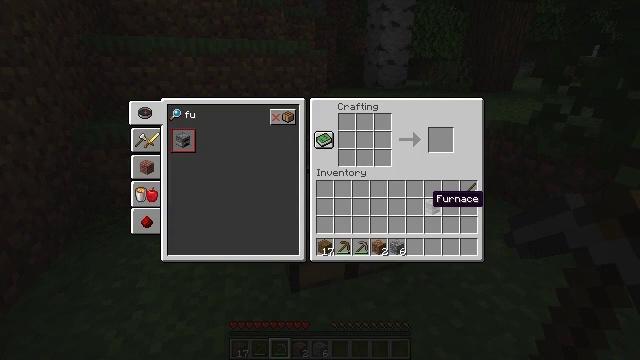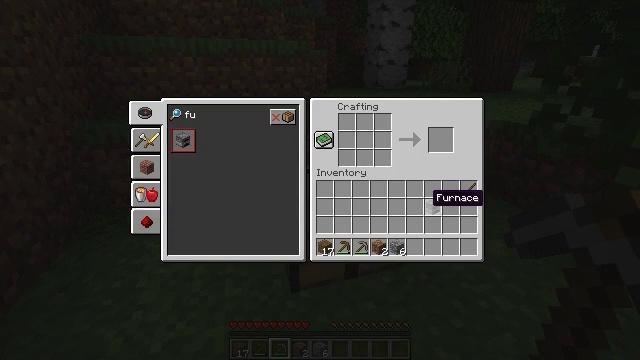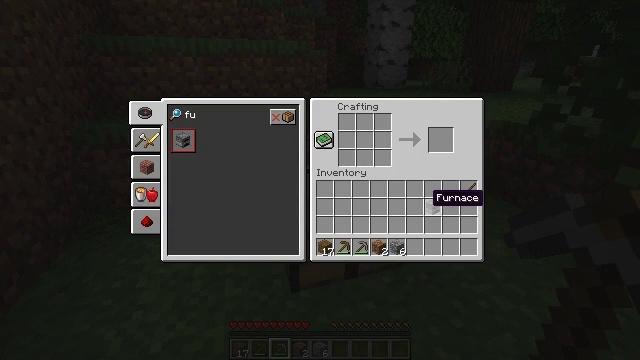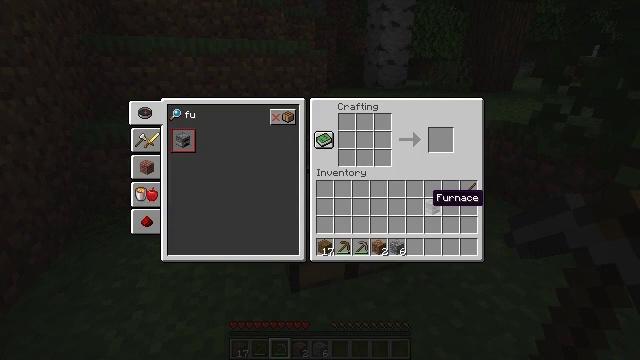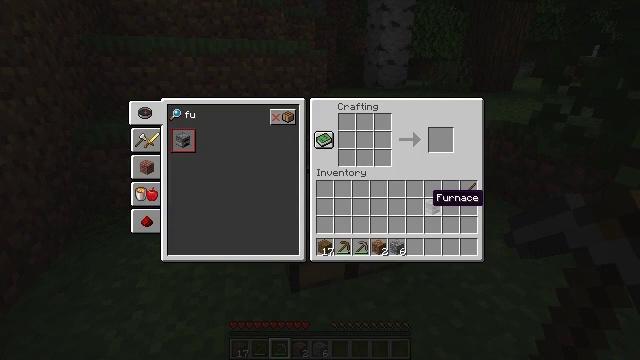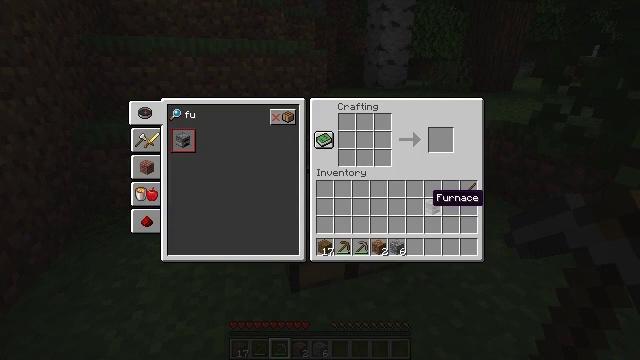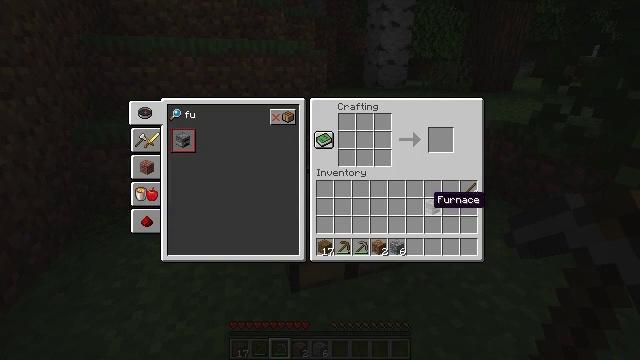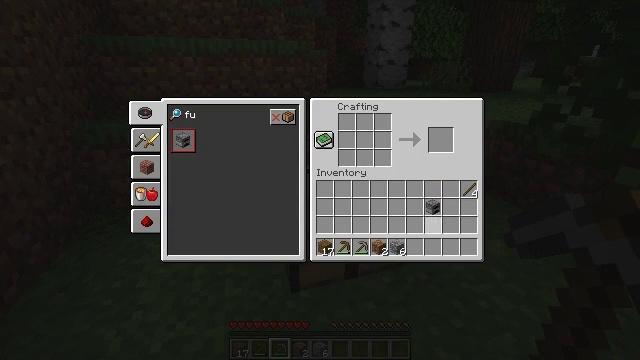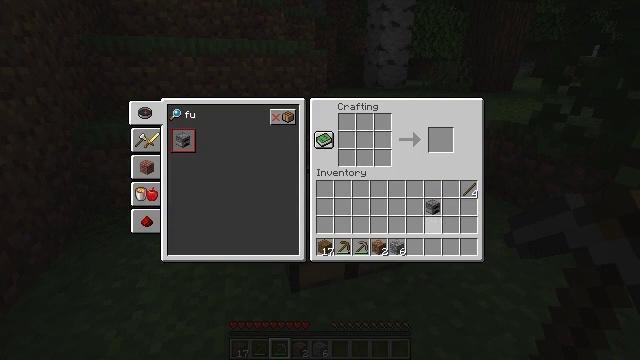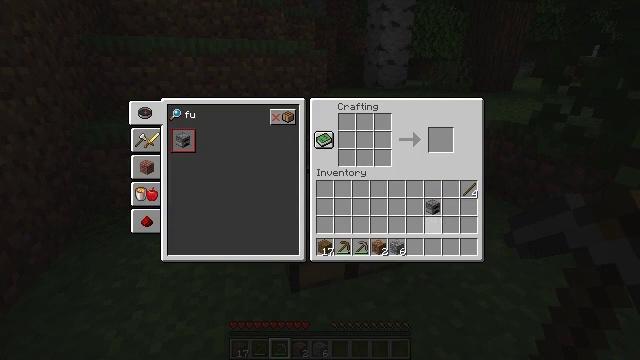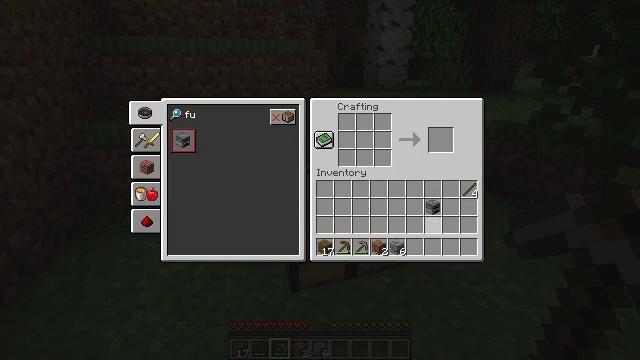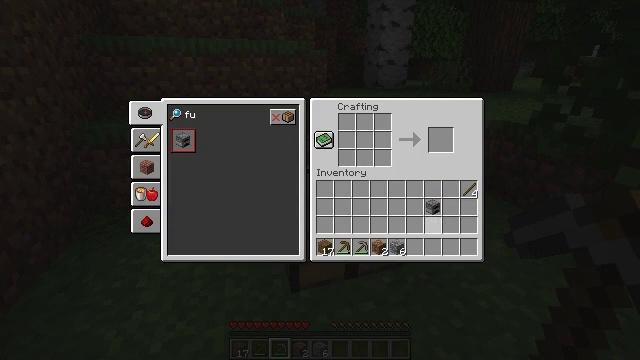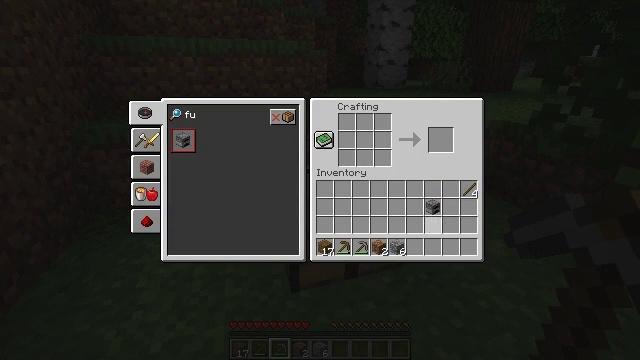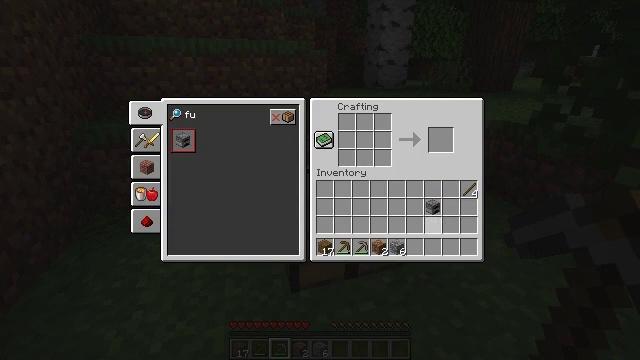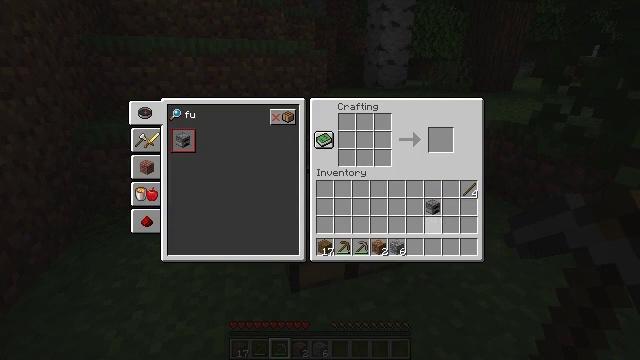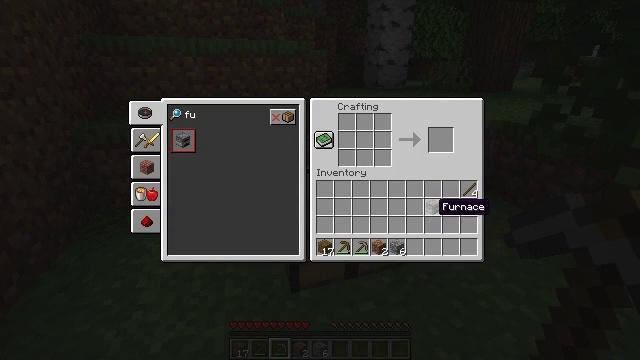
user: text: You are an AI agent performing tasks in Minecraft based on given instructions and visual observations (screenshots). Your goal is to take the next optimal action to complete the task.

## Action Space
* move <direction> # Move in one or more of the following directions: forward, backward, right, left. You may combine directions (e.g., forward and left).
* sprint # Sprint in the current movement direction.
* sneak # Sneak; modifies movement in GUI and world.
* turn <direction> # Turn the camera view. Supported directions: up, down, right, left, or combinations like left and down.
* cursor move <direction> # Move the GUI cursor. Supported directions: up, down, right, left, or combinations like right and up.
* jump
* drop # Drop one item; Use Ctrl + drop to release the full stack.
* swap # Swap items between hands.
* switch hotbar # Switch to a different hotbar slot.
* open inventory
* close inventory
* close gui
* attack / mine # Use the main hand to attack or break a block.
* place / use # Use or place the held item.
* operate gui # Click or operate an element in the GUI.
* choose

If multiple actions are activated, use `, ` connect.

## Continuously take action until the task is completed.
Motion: motion action
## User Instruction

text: Use cobblestone to craft a furnace.
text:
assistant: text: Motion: no_op
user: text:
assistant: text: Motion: no_op
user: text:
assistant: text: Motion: no_op
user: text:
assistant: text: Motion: no_op
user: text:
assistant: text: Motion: no_op
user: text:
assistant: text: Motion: no_op
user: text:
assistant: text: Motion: no_op
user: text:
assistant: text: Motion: no_op
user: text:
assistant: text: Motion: no_op
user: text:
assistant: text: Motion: no_op
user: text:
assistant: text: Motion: no_op
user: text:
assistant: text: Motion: no_op
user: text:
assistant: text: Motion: no_op
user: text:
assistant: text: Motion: no_op
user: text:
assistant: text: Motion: no_op
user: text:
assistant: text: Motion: no_op
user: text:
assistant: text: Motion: no_op
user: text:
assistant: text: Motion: no_op
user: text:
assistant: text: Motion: no_op
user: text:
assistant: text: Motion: no_op
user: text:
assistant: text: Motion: no_op
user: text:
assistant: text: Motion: no_op
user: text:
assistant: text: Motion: no_op
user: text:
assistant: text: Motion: no_op
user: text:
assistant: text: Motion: no_op
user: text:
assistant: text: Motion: no_op
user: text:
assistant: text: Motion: no_op
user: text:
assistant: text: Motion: no_op
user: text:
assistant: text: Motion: no_op
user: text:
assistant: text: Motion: no_op